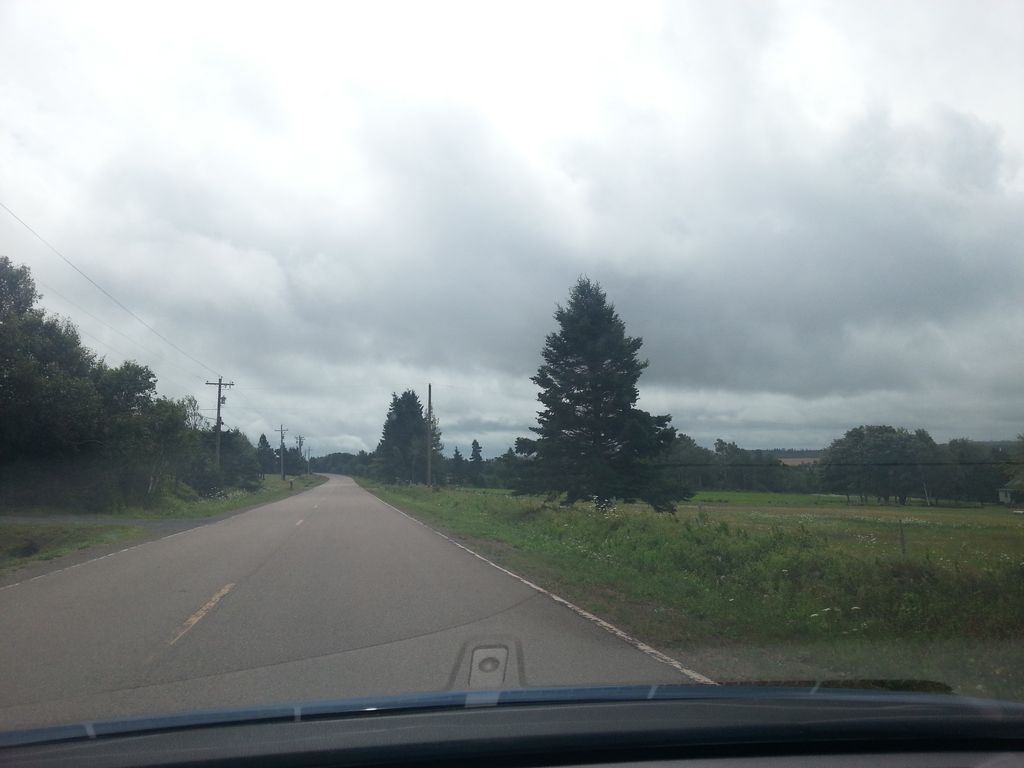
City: charlottetown